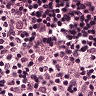
Metastatic tissue present: no